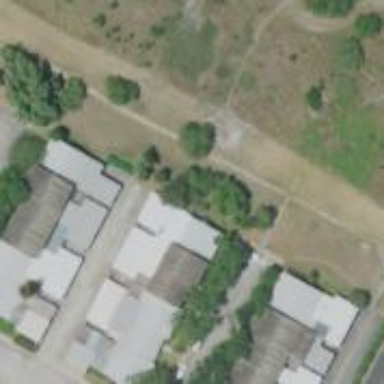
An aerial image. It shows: Footway.